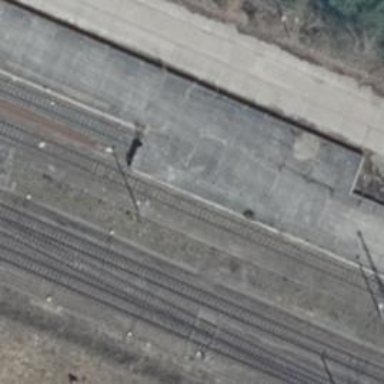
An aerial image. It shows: Signal on the railway located in the track.